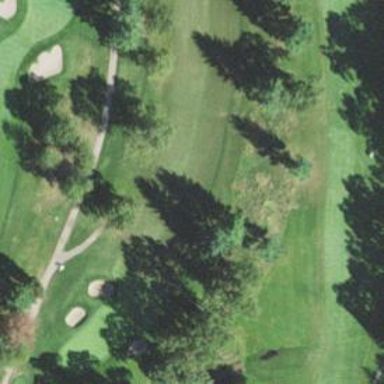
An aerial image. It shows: Golf hole.